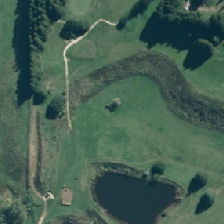
Land cover: urban_parkland